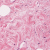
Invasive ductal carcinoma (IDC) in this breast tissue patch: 0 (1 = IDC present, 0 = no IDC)